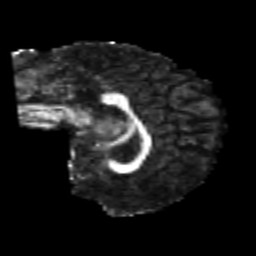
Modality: FA
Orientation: sagittal
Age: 22
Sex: female
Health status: healthy
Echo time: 0.074 s